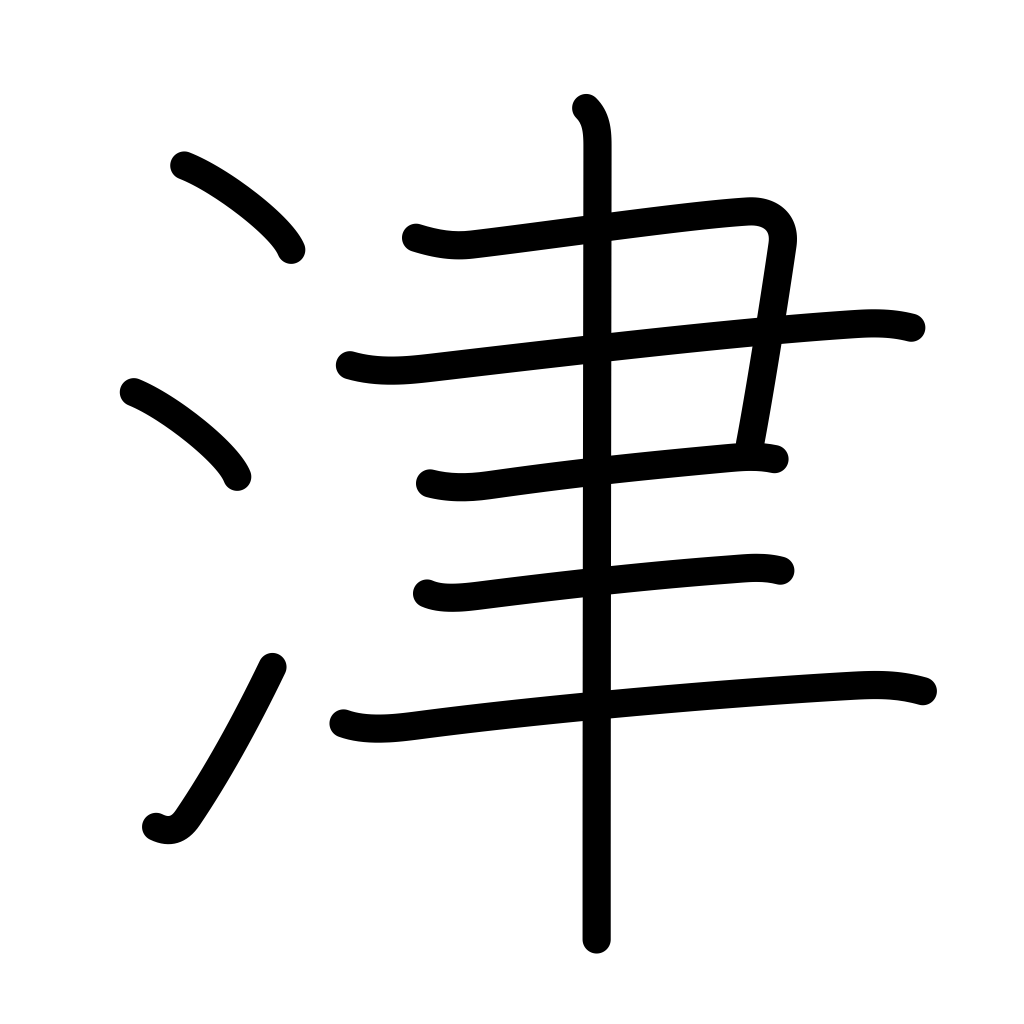
Meaning: haven, port, harbor, ferry